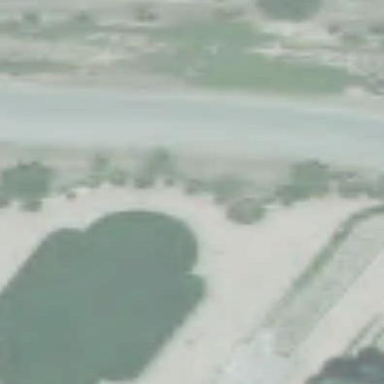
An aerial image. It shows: Fountain located in natural water setting.